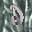
Label: 2